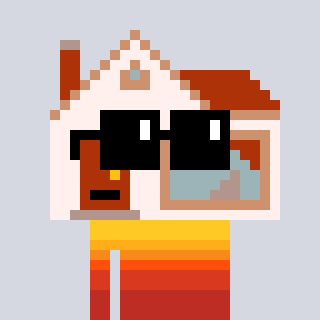
a pixel art character with square black sunglasses, a house-shaped head and a rust-colored body on a cool background